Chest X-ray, PA view. Patient: 57 years old, sex M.
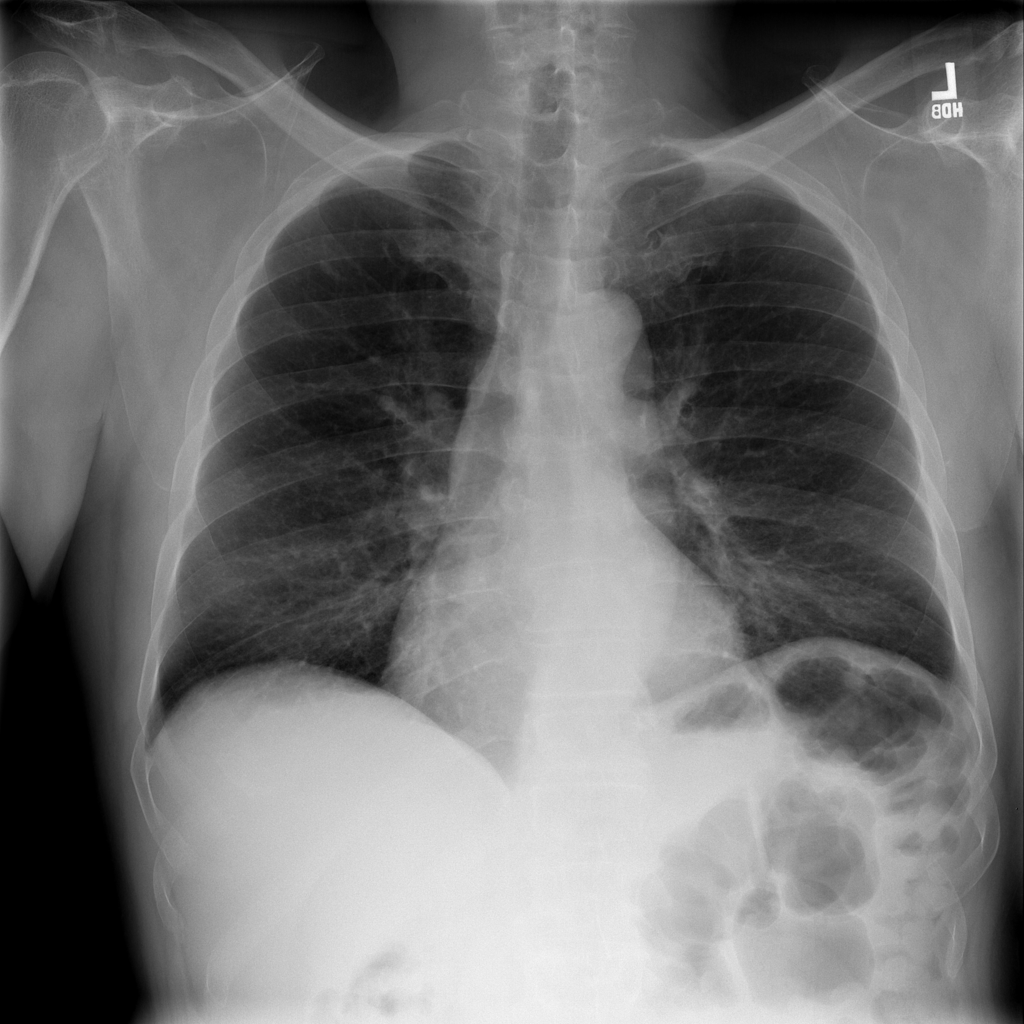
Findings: Infiltration